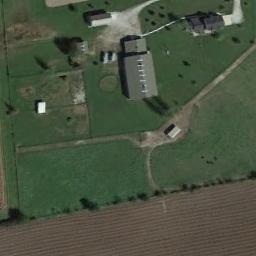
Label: sparse_residential